Question: Here is my data:
'''
df <- structure(list(language = c("German", "German", "German", "German",
"German", "German", "German", "German", "French", "French", "French",
"French", "French", "French", "French", "French", "Italian",
"Italian", "Italian", "Italian", "Italian", "Italian", "Italian",
"Italian"), main_variable = c("d02a", "d02a", "d02a", "d02a",
"d02a", "d02a", "d02a", "d02a", "d02a", "d02a", "d02a", "d02a",
"d02a", "d02a", "d02a", "d02a", "d02a", "d02a", "d02a", "d02a",
"d02a", "d02a", "d02a", "d02a"), combination1 = c("very_attached",
"very_attached", "quite_attached", "quite_attached", "rather_only_sympathiser",
"rather_only_sympathiser", "not_attached_to_a_party", "not_attached_to_a_party",
"very_attached", "very_attached", "quite_attached", "quite_attached",
"rather_only_sympathiser", "rather_only_sympathiser", "not_attached_to_a_party",
"not_attached_to_a_party", "very_attached", "very_attached",
"quite_attached", "quite_attached", "rather_only_sympathiser",
"rather_only_sympathiser", "not_attached_to_a_party", "not_attached_to_a_party"
), combination2 = c("male", "female", "male", "female", "male",
"female", "male", "female", "male", "female", "male", "female",
"male", "female", "male", "female", "male", "female", "male",
"female", "male", "female", "male", "female"), count = c(24L,
23L, 56L, 42L, 78L, 75L, 183L, 218L, 4L, 2L, 12L, 22L, 24L, 33L,
48L, 68L, 3L, 3L, 8L, 9L, 4L, 3L, 5L, 9L)), class = "data.frame", row.names = c(NA,
-24L))
'''
Is it possible to produce a chart like?

I would like to make a plot to show the results of a cross tabulation from spss like <URL> The dataframe has the stucture of this table but if there is any wrong in the transfer process to a data frame I can update it.
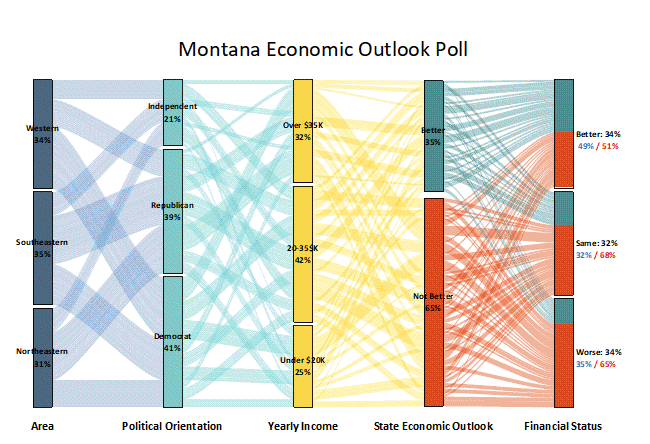
Answer: You can try something along these lines:
'''
library(tidyverse)
library(ggalluvial)
df %>%
ggplot(aes(y = count, axis1 = combination2, axis2 = language, axis3 = combination1)) +
geom_alluvium(aes(fill = combination1), width = 0, knot.pos = 0, reverse = FALSE) +
guides(fill = FALSE) +
geom_stratum(width = 1/8, reverse = FALSE) +
geom_text(stat = "stratum", aes(label = after_stat(stratum)), reverse = FALSE) +
scale_x_continuous(breaks = 1:3, labels = c("Sex", "Language", "attachment level")) +
ggtitle("This is a title")
'''